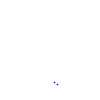
Particle: pion